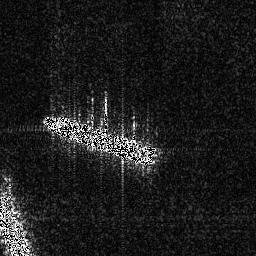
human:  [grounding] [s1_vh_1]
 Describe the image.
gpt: In the satellite image, there is  <ref>1 large ship </ref> <box>[[16, 44, 60, 65, 0]]</box> located at center.